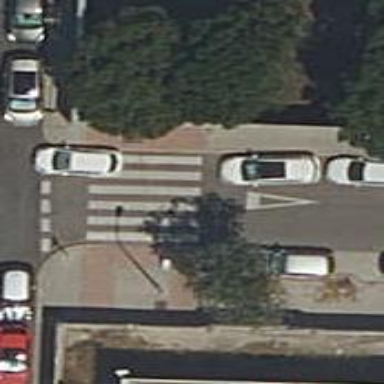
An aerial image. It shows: Uncontrolled road crossing.